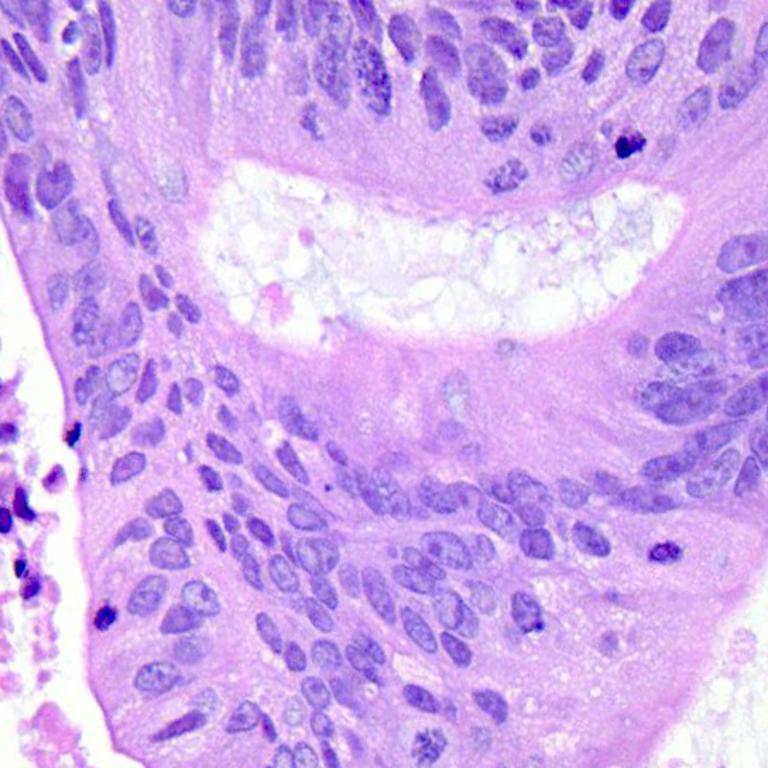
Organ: colon
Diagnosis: adenocarcinomas